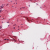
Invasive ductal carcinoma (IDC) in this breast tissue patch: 0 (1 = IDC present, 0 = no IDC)